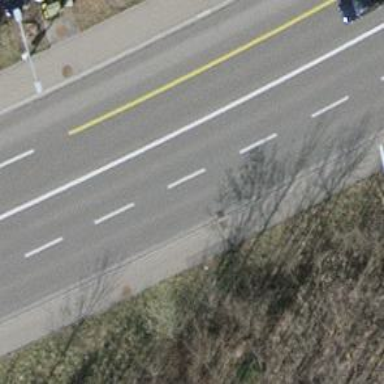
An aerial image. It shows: Secondary road with asphalt surface.